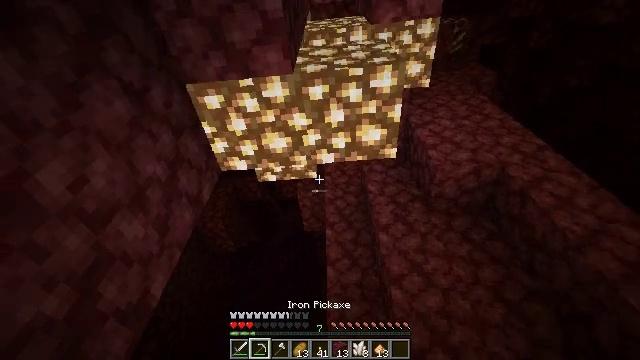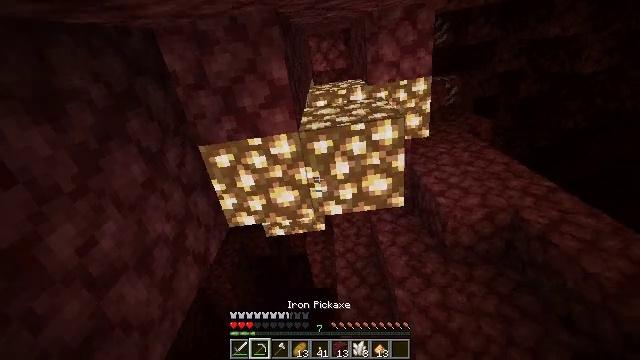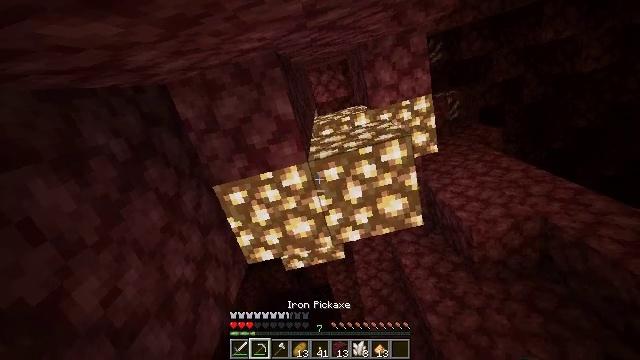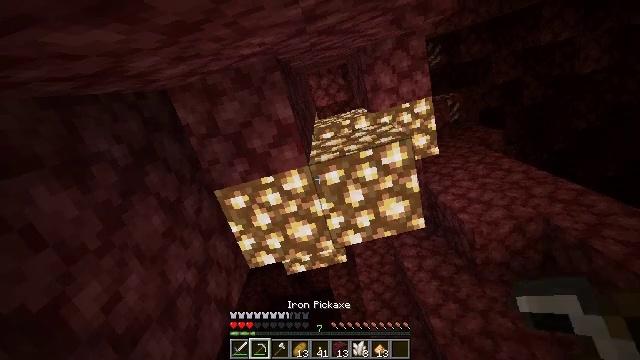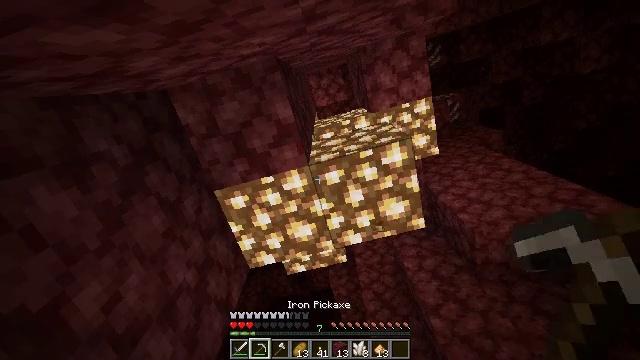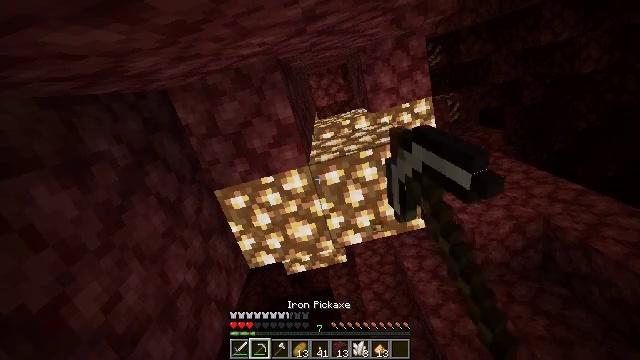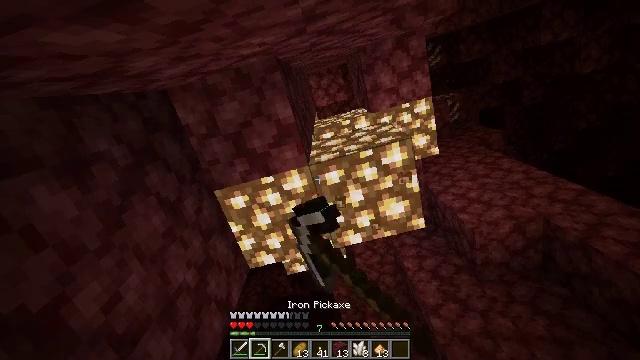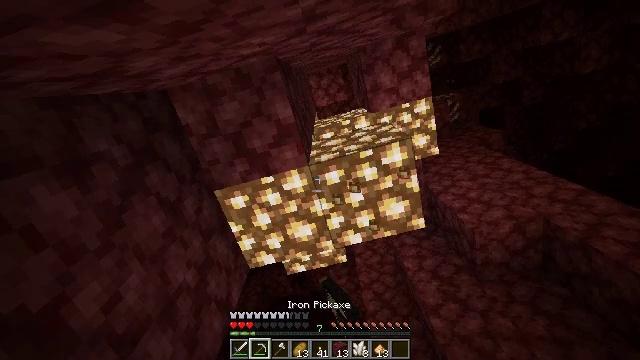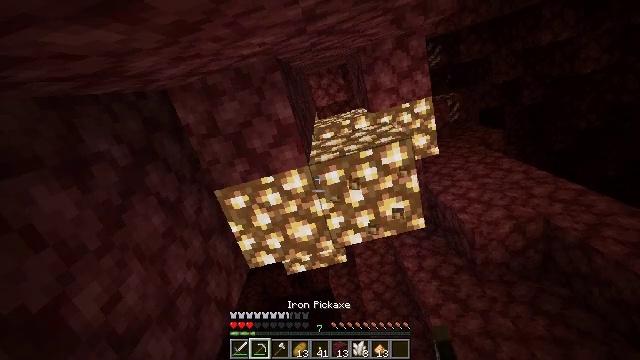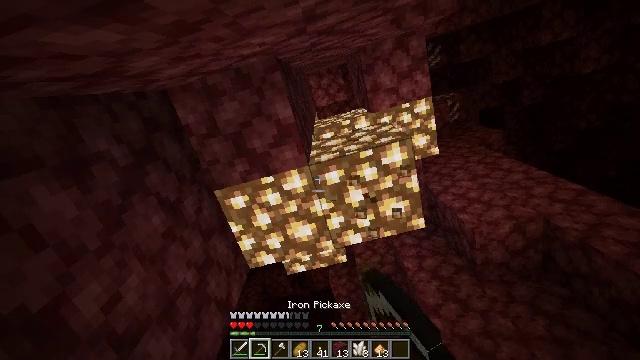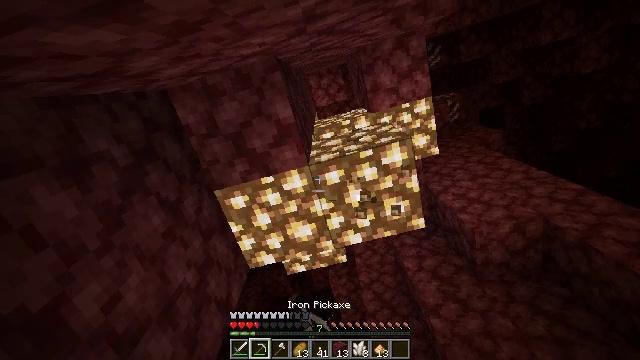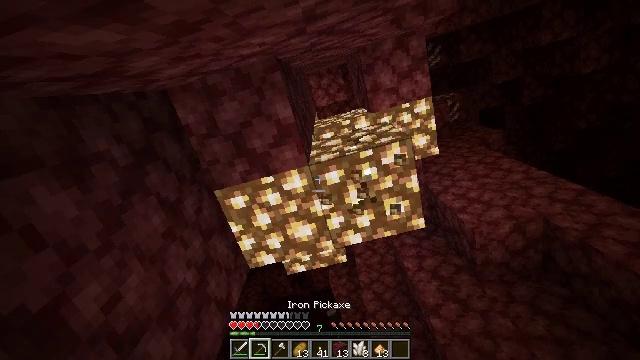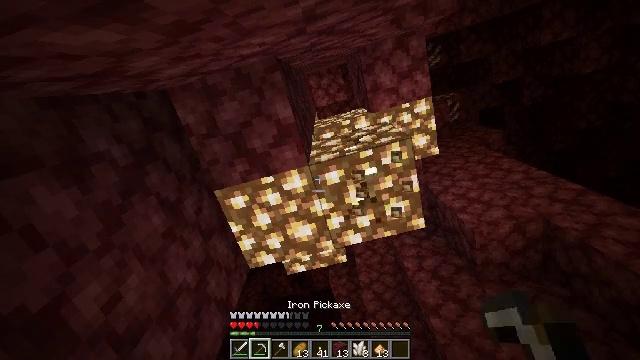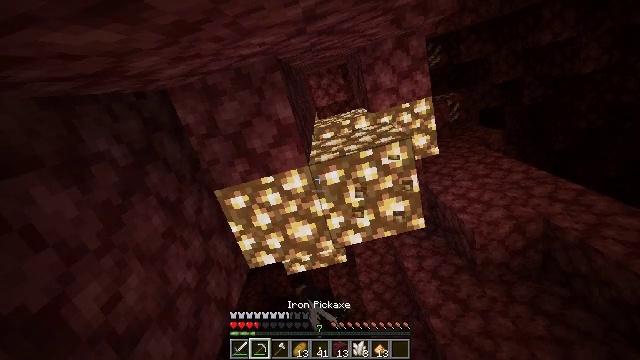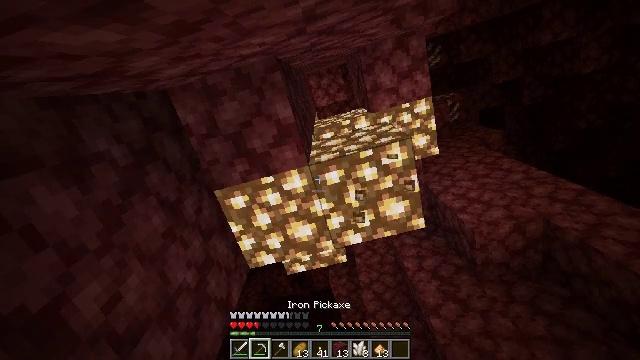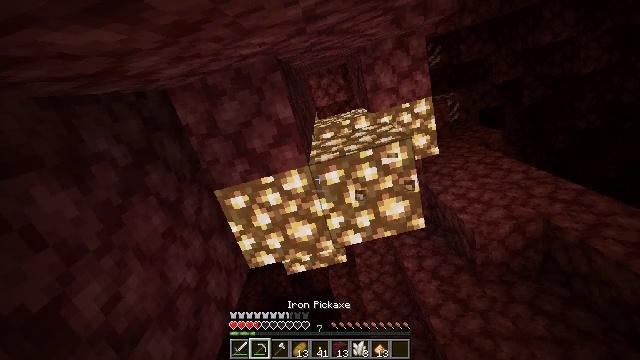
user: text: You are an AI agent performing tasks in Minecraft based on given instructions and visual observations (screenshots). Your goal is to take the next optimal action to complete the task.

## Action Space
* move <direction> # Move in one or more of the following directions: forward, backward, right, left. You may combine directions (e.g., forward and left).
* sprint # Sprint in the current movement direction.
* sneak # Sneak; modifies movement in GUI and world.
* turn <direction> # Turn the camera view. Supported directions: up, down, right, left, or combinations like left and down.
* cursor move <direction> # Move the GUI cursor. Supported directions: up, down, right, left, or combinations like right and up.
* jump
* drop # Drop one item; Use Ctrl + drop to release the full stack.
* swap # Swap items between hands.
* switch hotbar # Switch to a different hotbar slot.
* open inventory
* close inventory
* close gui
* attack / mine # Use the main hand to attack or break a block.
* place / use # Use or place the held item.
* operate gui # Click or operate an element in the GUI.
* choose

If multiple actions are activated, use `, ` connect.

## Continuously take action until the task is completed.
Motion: motion action
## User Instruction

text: Smash the glowstone with a tool.
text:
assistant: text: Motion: turn left and up, switch to hotbar 2
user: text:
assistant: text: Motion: turn left and up
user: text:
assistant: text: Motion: no_op
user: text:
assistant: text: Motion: attack / mine
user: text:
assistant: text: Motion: attack / mine
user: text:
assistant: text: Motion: attack / mine
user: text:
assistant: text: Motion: attack / mine
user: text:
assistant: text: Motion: attack / mine
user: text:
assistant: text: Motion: attack / mine
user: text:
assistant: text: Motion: attack / mine
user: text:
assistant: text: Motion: attack / mine
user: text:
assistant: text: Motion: attack / mine
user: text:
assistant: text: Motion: no_op
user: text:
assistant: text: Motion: no_op
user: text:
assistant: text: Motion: no_op
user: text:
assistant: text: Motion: no_op
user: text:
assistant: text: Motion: attack / mine
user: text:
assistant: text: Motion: attack / mine
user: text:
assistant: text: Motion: attack / mine
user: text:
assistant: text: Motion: attack / mine
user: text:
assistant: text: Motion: attack / mine
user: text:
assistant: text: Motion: attack / mine
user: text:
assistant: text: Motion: attack / mine
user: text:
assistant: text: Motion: attack / mine
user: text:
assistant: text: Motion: attack / mine
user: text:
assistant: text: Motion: attack / mine
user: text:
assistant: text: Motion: attack / mine
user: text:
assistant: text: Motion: attack / mine
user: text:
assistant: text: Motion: attack / mine
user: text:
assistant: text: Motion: turn left and down, attack / mine